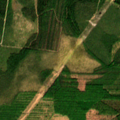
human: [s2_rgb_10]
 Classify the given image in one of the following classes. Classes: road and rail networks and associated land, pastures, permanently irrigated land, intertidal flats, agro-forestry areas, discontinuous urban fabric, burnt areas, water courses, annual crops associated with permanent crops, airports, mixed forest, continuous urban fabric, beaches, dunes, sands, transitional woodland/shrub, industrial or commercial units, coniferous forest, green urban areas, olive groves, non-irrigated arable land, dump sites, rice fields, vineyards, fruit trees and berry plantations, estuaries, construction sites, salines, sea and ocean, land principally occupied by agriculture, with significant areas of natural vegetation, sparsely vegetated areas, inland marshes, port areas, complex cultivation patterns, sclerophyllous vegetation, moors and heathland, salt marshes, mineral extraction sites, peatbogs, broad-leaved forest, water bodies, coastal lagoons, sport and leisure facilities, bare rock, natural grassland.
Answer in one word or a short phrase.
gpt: broad-leaved forest, mixed forest, transitional woodland/shrub